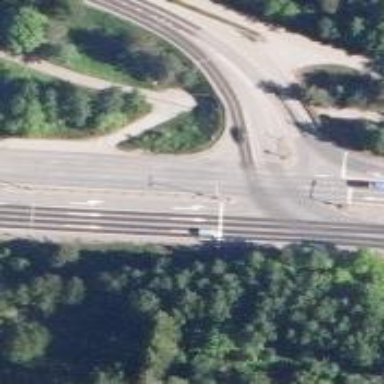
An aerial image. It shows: Primary highway.